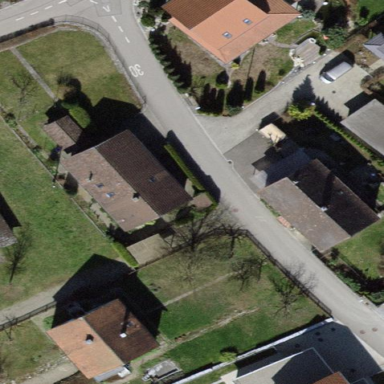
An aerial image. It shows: Gabled roofed house.